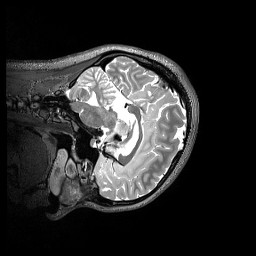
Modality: T2w
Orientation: sagittal
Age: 19
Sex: female
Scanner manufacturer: siemens
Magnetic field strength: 3 T
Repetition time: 3.2 s
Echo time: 0.565 s